Interaction volume radius: 5 \u00c5
Interaction volume height: 20 \u00c5
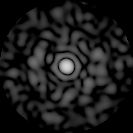
Disorder parameter: 0.8187